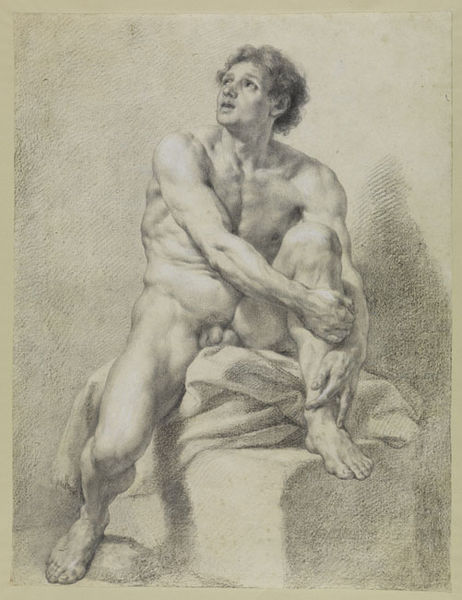
Titel: Sitzender männlicher Akt, etwa frontal, das linke Bein hochgestellt und mit beiden Händen gehalten
Künstler: Anton Raphael Mengs
Standort: Karlsruhe
Institution: Staatliche Kunsthalle Karlsruhe
Schlagwörter: akt, fuß, hand, haut, kopf, körper, mann, nackt, schatten, weiß, sitzen, brust, finger, grau, haar, hell, licht, mund, nase, ohr, schwarz, skizze, zeichnung, blick, tuch, arm, arme, augen, falten, gesicht, halten, sockel, stein, trauer, hals, hände, auge, gewand, haare, mantel, pose, sitzend, stoff, decke, lippen, locken, renaissance, schulter, schultern, beine, bein, füße, papier, studie, grafik, schattierungen, muskeln, homme, sitzt, bauch, bauchnabel, brustwarzen, geschlecht, knie, model, oberschenkel, scham, zehen, oberkörper, hoch, oben, muskulös, penis, links, jugend, schwarz-weiß, schraffur, radierung, greifen, bleistift, wartend, kunst, kohlezeichnung, verzweiflung, jüngling, junger mann, quader, männlich, angewinkelt, muskel, umfassen, assis, block, kräftig, nackter mann, männerakt, muskulatur, hilflos, michelangelo, croquis, genital, aktstudie, kraftvoll, fusain, crayon, athletisch, himmelnder blick, aufwärts, etude, männlicher akt, aktzeichnung, radierungen, blick nach oben, männlcih, haarew, licken, nu, mskeln, hilfesuchend, mmann, craie, mann+, nacj´kt, brust eier, oberschenkelö, #skizze#, armebeine, fusß, sitzt auf steinblock, aduleszens, mann muskeln, atheltisch, gfuß